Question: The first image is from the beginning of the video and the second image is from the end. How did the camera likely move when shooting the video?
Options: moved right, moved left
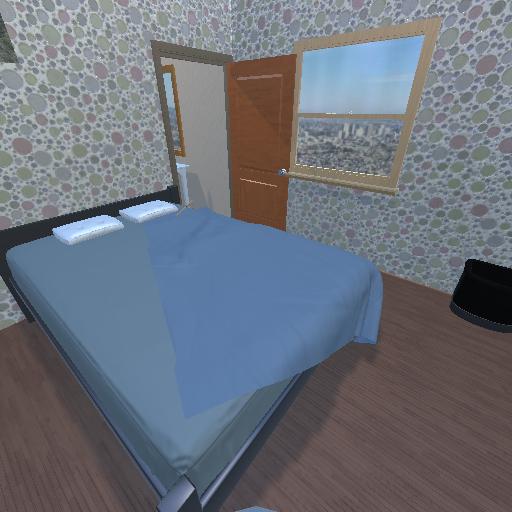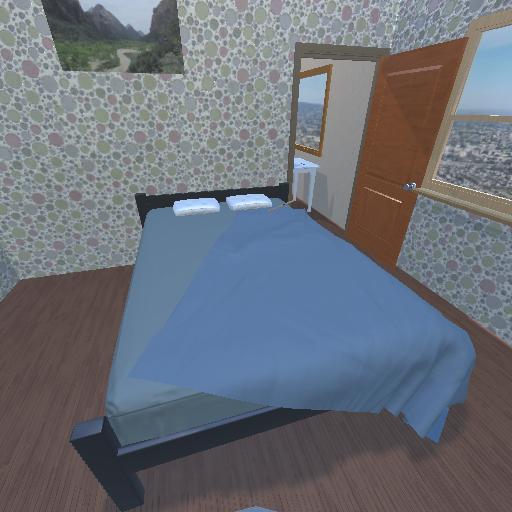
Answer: moved right